Chest X-ray:
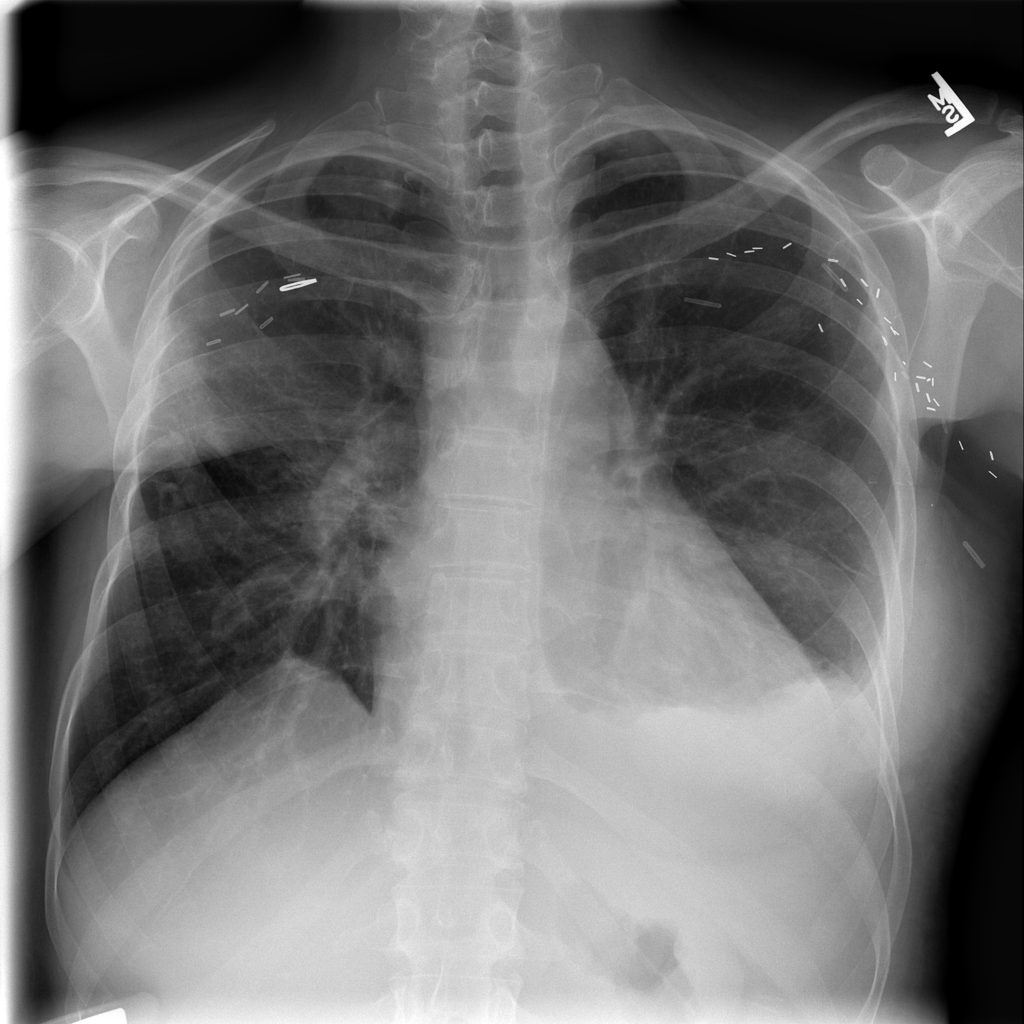
Findings: Nodule, Consolidation, Effusion
No abnormal finding: no